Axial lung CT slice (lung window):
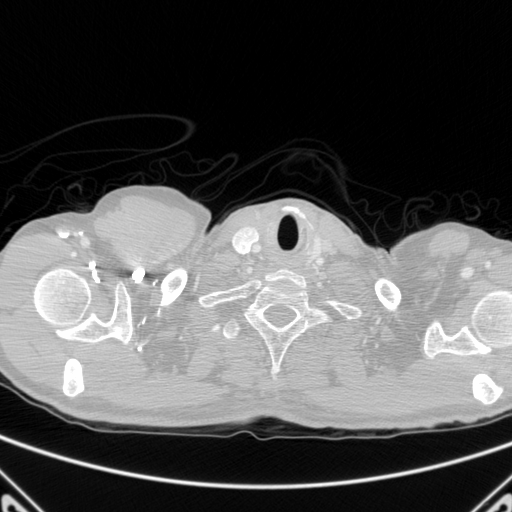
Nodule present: no